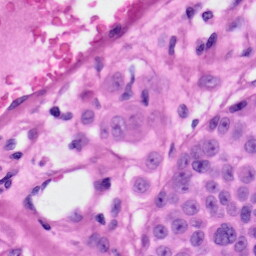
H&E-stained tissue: Skin